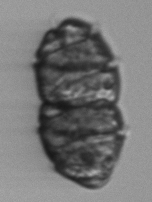
Label: Margalefidinium